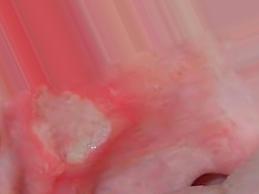
Condition: Mouth Ulcer